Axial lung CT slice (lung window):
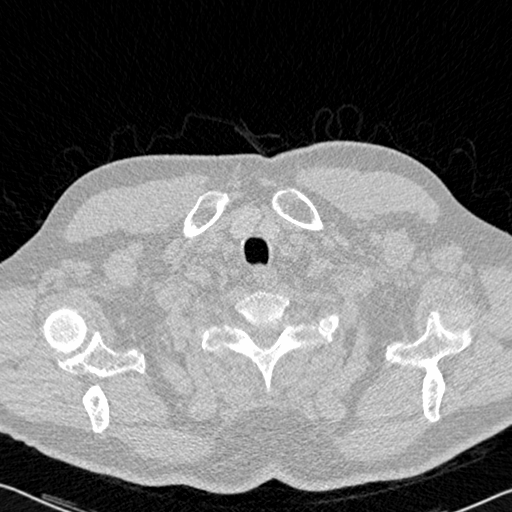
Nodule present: no